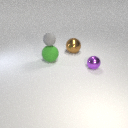
large brown metal sphere to the left of small purple metal sphere